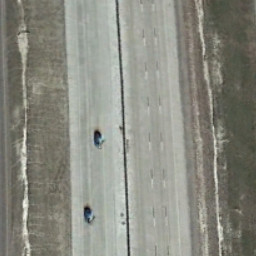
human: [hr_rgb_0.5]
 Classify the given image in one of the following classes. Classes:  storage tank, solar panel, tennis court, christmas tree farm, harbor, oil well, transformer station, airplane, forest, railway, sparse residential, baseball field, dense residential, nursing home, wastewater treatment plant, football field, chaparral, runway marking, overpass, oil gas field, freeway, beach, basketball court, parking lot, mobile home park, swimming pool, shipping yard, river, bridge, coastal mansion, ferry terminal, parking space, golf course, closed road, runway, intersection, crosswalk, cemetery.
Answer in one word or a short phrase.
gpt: freeway